Interaction volume radius: 5 \u00c5
Interaction volume height: 30 \u00c5
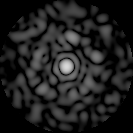
Disorder parameter: 0.8672